Question: Maybe there is a simple solution to this but i cant seem to find one, i need to increase the height of the barcode without increasing font size.
'''
// Barcode Text Block
TextBlock barcode = new TextBlock();
barcode.Text = "<PHONE>";
barcode.FontFamily = new FontFamily("Free 3 Of 9");
barcode.Margin = new Thickness(736, 638, 0, 50);
barcode.FontSize = 65;
page.Children.Add(barcode);
// Baarcode Number Text Block
TextBlock pageText = new TextBlock();
string s = "*<PHONE>*";
s = s.Insert(1, " ").Insert(3, " ").Insert(5, " ").Insert(7, " ").Insert(9, " ").Insert(11, " ").Insert(13, " ").Insert(15, " ").Insert(17, " ").Insert(19, " ").Insert(21, " ").Insert(23, " ").Insert(25, " ");
pageText.Text = s;
pageText.FontFamily = new FontFamily("Arial");
pageText.Margin = new Thickness(743, 685, 0, 50);
pageText.FontSize = 26;
page.Children.Add(pageText);
'''
It Currently looks like this:

I need the height of the barcode to be about 10pixels taller, without making it any wider. The height property didnt effect it.
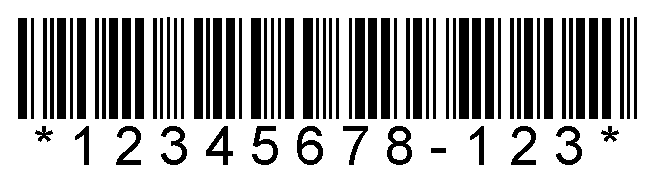
Answer: here is a sample
'''
// Barcode Text Block
TextBlock barcode = new TextBlock();
barcode.Text = "<PHONE>";
barcode.FontFamily = new FontFamily("Free 3 Of 9");
barcode.Margin = new Thickness(736, 638, 0, 50);
barcode.FontSize = 65;
//apply scale
barcode.RenderTransform = new ScaleTransform() { ScaleY = 1.1 };
'''
this transform will scale the bar-code element to 10 % extra height, you may adjust as per your needs.